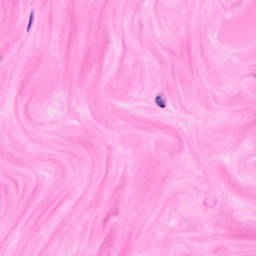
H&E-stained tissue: Breast